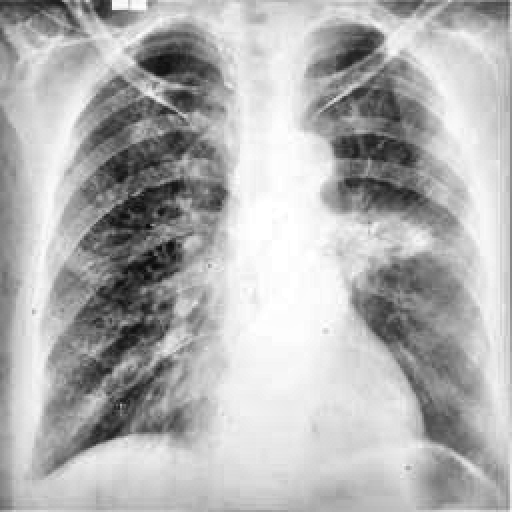
Finding: TUBERCULOSIS